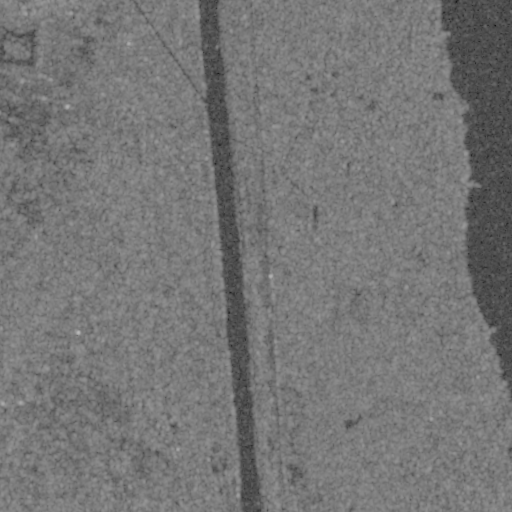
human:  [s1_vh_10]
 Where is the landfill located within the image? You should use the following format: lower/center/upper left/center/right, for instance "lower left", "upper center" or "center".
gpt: The landfill is located in the upper left of the image.
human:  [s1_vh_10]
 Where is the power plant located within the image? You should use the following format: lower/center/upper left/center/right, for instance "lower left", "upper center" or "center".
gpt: The power plant is located in the upper left of the image.
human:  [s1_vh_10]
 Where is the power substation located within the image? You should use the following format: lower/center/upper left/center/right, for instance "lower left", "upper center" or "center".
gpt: The power substation is located in the upper left of the image.
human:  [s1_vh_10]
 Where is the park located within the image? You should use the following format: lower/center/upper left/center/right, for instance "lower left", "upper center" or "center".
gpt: There is no park in the image.

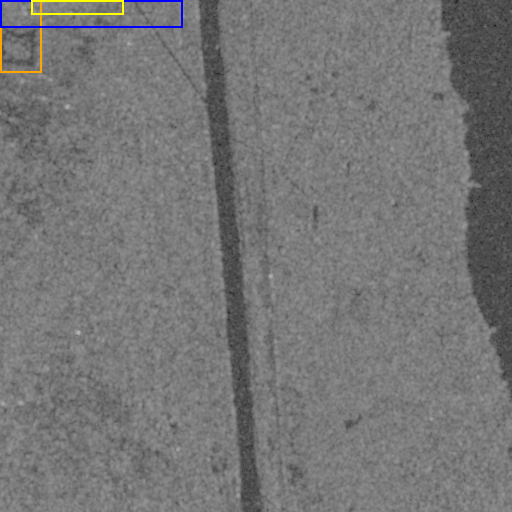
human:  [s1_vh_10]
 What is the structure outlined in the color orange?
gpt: The structure outlined in orange is a landfill.
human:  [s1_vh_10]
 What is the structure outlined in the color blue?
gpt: The structure outlined in blue is a power plant.
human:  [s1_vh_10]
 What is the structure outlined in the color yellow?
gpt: The structure outlined in yellow is a power substation.
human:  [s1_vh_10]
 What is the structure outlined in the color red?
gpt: There is no red outline.